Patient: sex M, age 35
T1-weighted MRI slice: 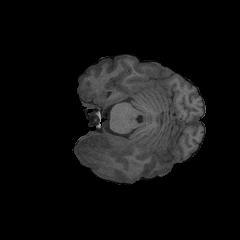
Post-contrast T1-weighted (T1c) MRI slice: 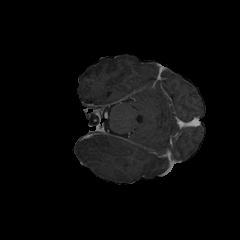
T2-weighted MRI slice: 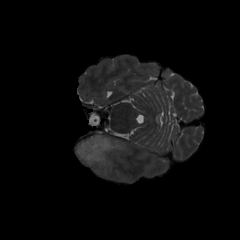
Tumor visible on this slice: yes
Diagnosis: Astrocytoma, IDH-mutant
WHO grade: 4